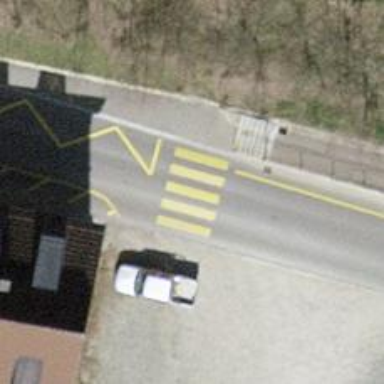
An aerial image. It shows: Zebra crossing on the road.